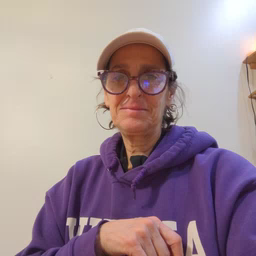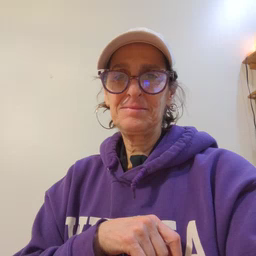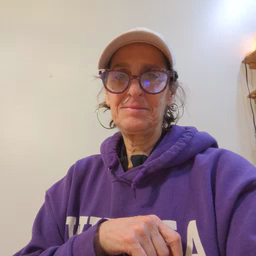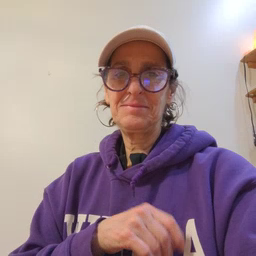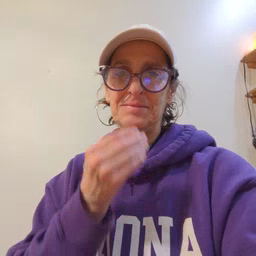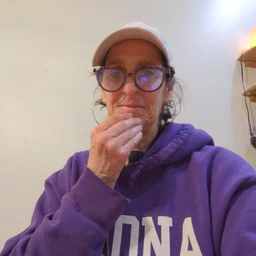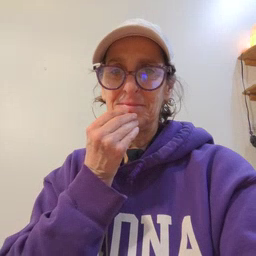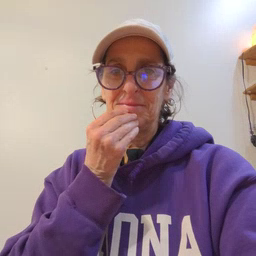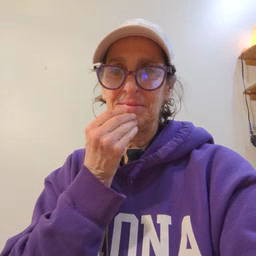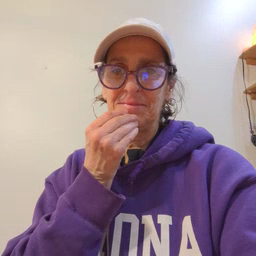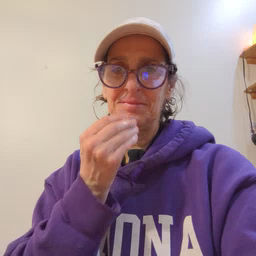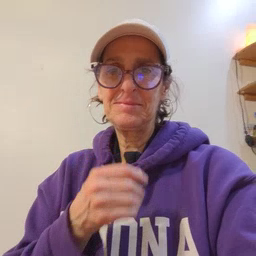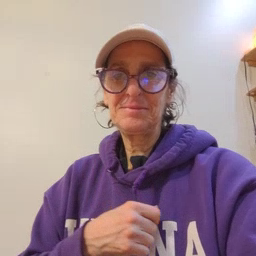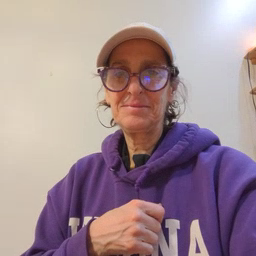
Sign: snack